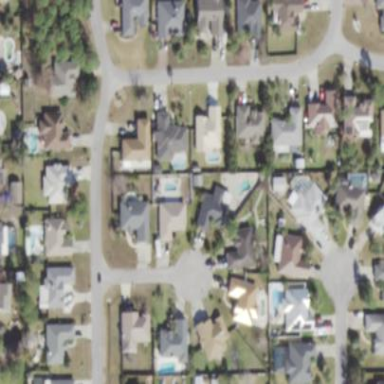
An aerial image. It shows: Single-family residential area.